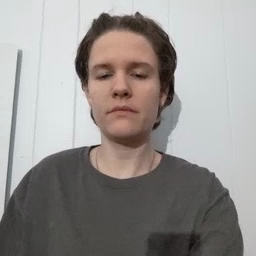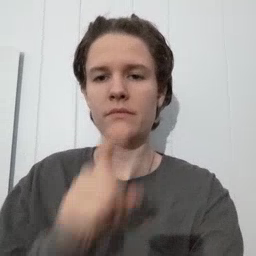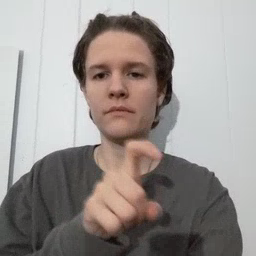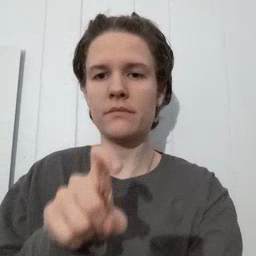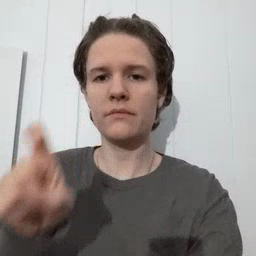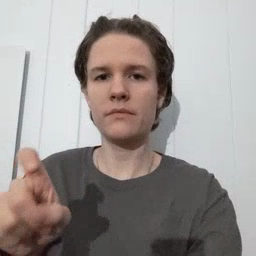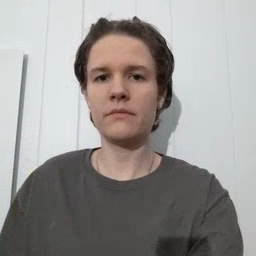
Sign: closet